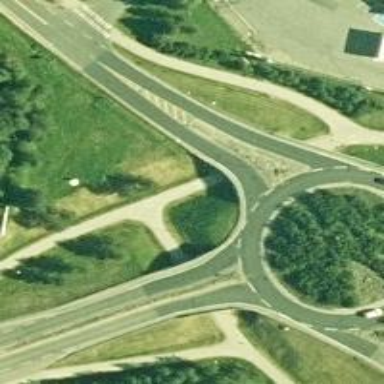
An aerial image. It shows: Asphalt cycleway.